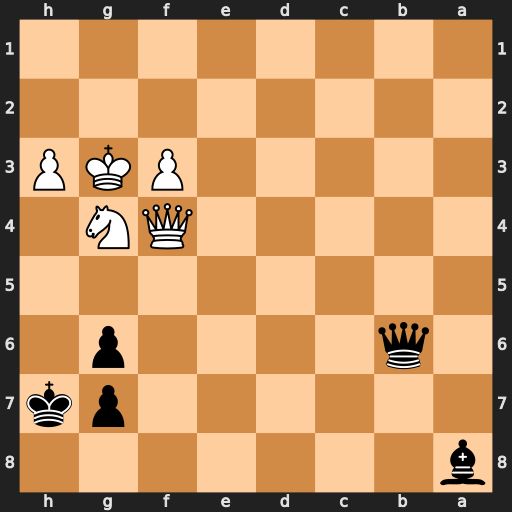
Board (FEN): b7/6pk/1q4p1/8/5QN1/5PKP/8/8
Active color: b
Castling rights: -
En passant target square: -
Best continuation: Qg1+ Kh4 Qe1+ Kg5 Qe7+